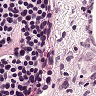
Metastatic tissue present: no